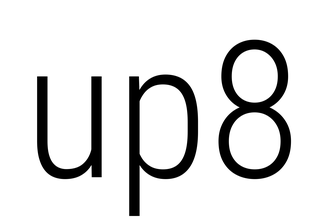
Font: Roboto_Condensed_Light